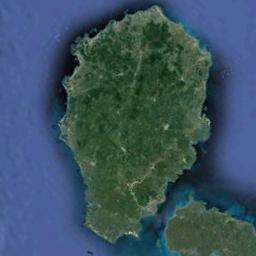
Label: island